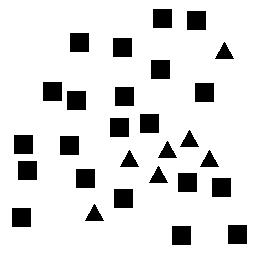
Squares: 21
Triangles: 7
Stars: 0
Total shapes: 28